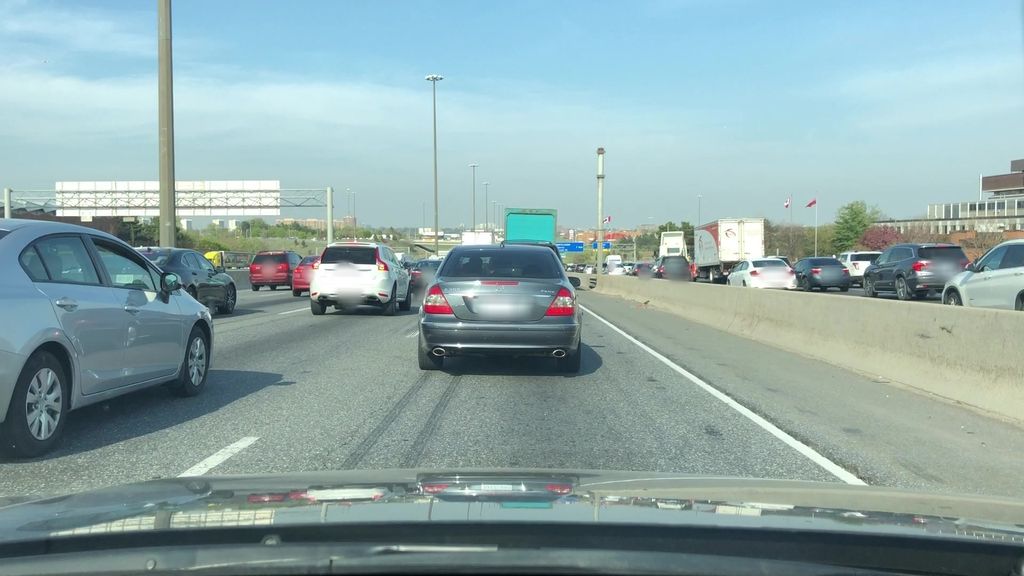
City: toronto